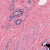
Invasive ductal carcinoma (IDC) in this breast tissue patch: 0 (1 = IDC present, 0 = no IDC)